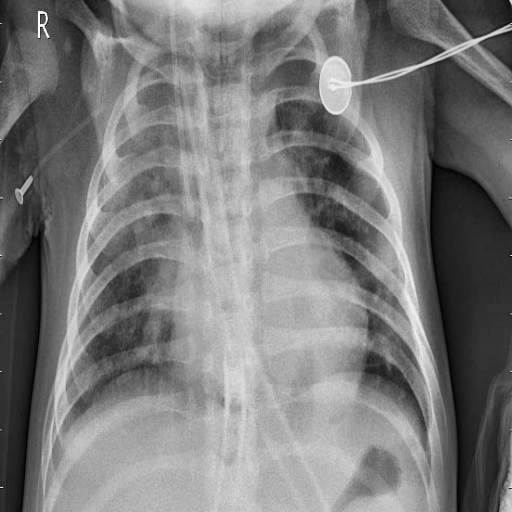
Finding: PNEUMONIA